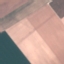
Land use / land cover: AnnualCrop